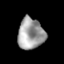
Tissue: lung
Cell type: Epithelial cells
Senescence score: 0.1643
Nuclear area (px): 804
Mean DAPI intensity: 159.226